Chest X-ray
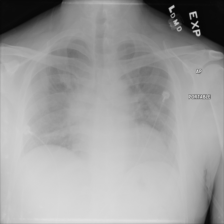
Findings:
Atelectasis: negative
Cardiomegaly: negative
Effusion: negative
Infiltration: negative
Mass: negative
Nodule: negative
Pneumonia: negative
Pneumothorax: negative
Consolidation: negative
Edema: positive
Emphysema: negative
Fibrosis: negative
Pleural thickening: negative
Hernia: negative